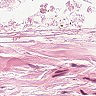
Metastatic tissue present: no